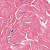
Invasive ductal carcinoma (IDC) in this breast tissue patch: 0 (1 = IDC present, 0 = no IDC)